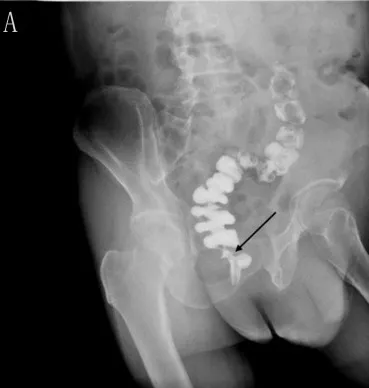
Rectal iodine contrast examination revealed no rectal anastomotic stricture. (A) Supine position.
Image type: radiology (x_ray)